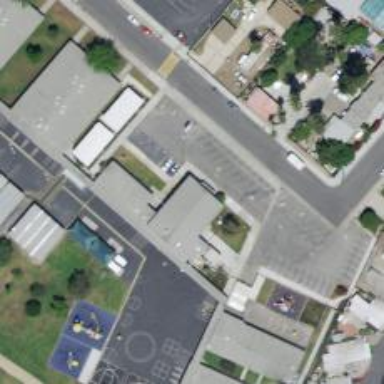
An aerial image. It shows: School.